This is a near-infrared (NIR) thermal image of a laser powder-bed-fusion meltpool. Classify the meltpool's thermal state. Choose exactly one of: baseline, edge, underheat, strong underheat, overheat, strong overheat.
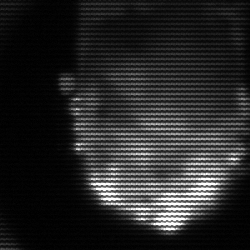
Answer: baseline